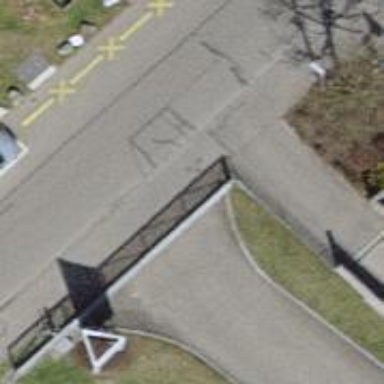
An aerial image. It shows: Gate.